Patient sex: M
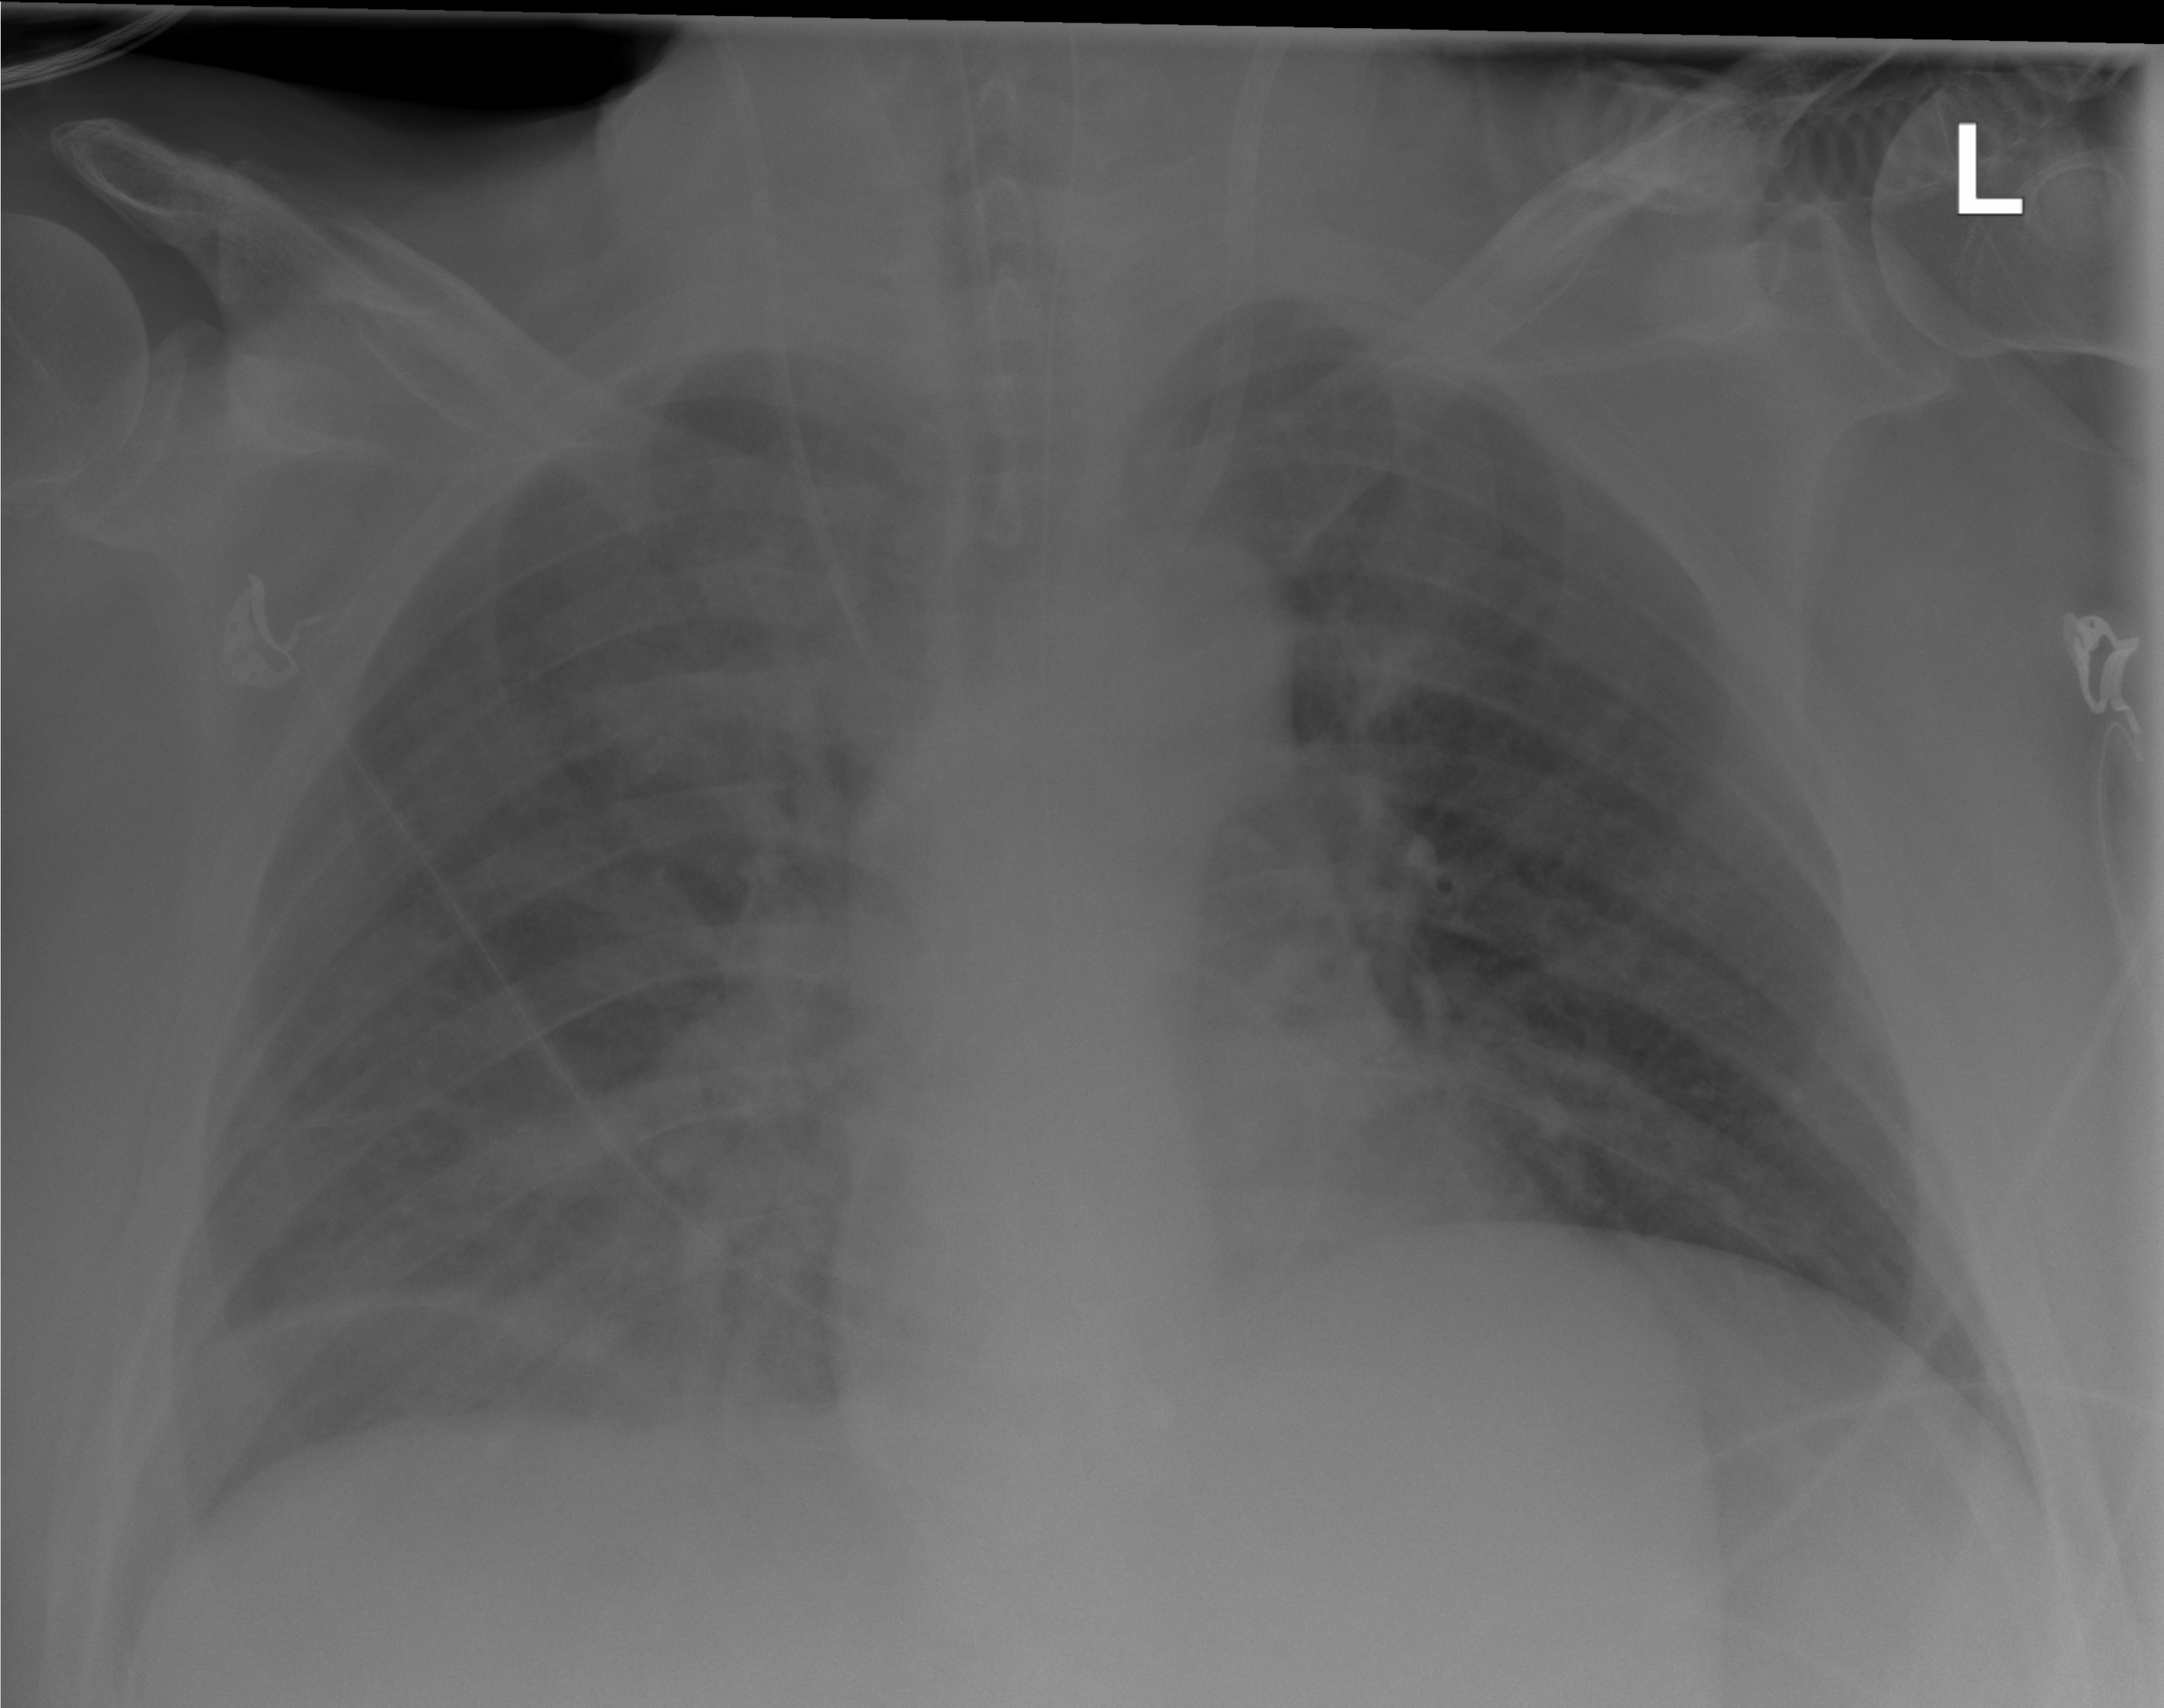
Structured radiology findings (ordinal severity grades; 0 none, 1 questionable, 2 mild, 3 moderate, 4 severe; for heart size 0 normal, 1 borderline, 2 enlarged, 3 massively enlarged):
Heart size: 0
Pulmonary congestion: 0
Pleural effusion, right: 0
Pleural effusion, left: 0
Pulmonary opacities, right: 3
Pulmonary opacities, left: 1
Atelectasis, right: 1
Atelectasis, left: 0